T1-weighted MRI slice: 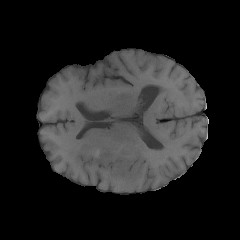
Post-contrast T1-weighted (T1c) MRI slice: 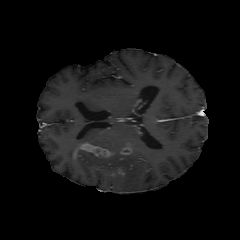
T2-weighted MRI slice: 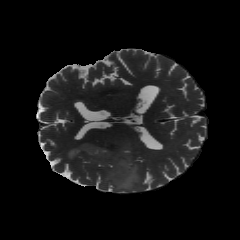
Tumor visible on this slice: yes